Interaction volume radius: 5 \u00c5
Interaction volume height: 10 \u00c5
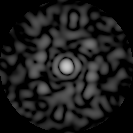
Disorder parameter: 0.8589